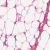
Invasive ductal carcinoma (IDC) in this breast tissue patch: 0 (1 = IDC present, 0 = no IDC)